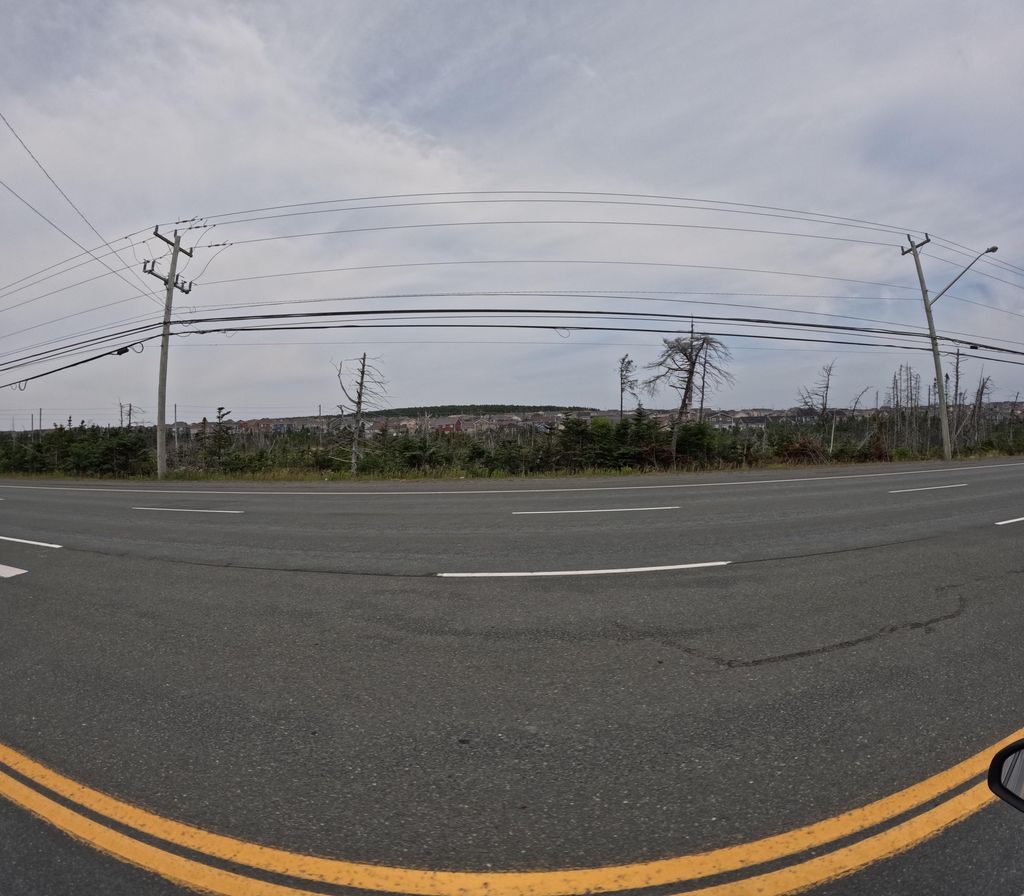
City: st_johns